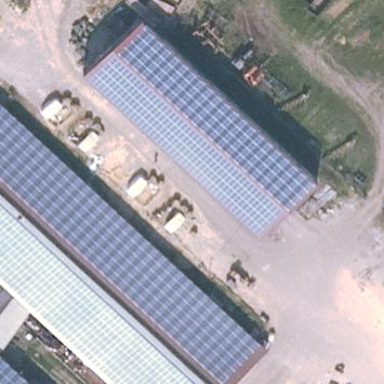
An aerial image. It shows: Solar photovoltaic panel generating electricity. It is small installation located on building.